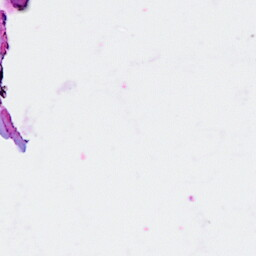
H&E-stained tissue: Breast